Question: I want to place label on top of an html area in the format shown in this picture.I am using vertical align property but the label is coming on the left hand side of the text-area

The current format i am getting is like this <URL>
the css code being used is
'''
textarea { vertical-align: top; }
'''
Please tell me how to position label in the format given in the image..
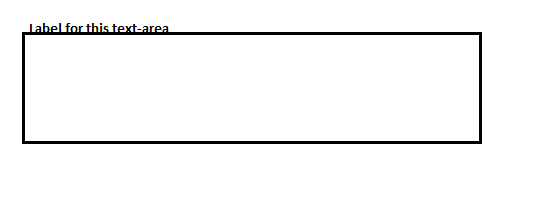
Answer: <URL>
## Demo
CSS:
'''
label {display:block;}
textarea { display:block;}
'''
HTML:
'''
<label for="title">Title: </label>
<textarea rows="5" id="title" name="title"></textarea>
'''
There are so many ways to achieve what you need, but for the snippet that you have provided this is sufficient.